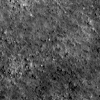
Atmospheric dust classification: not_dusty